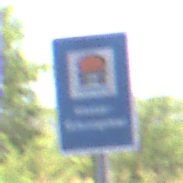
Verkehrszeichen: Wasserschutzgebiet
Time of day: Midday
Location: Roofed (Underpass)
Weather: Clear
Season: NotSpecified
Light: Natural